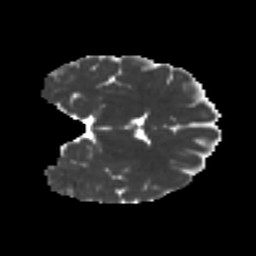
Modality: MD
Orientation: coronal
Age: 23
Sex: female
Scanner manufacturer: ge
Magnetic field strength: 3 T
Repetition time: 7.8 s
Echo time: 0.0606 s